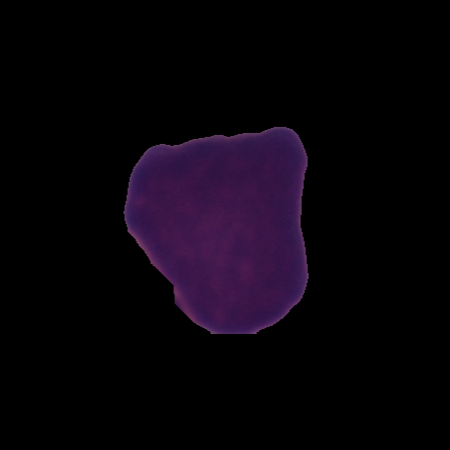
Label: healthy